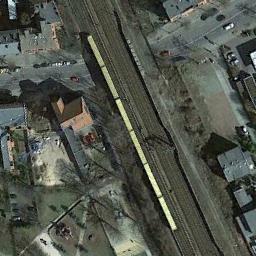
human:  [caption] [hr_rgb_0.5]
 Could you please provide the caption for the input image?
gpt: Many buildings of different shapes and sizes are beside the railway .

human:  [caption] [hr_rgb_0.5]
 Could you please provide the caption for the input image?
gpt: These railways have a white train on the track and a road is under the railways .

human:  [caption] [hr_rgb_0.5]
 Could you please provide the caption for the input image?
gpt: The railway is next to some houses .

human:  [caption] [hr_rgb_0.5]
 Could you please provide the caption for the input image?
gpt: There is a train passing by in the picture .

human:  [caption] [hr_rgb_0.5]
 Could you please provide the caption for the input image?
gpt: There are some buildings beside the railway with a yellow train .